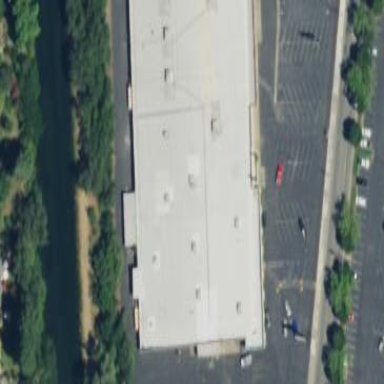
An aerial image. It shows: Commercial building.